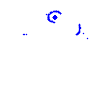
Particle: pion